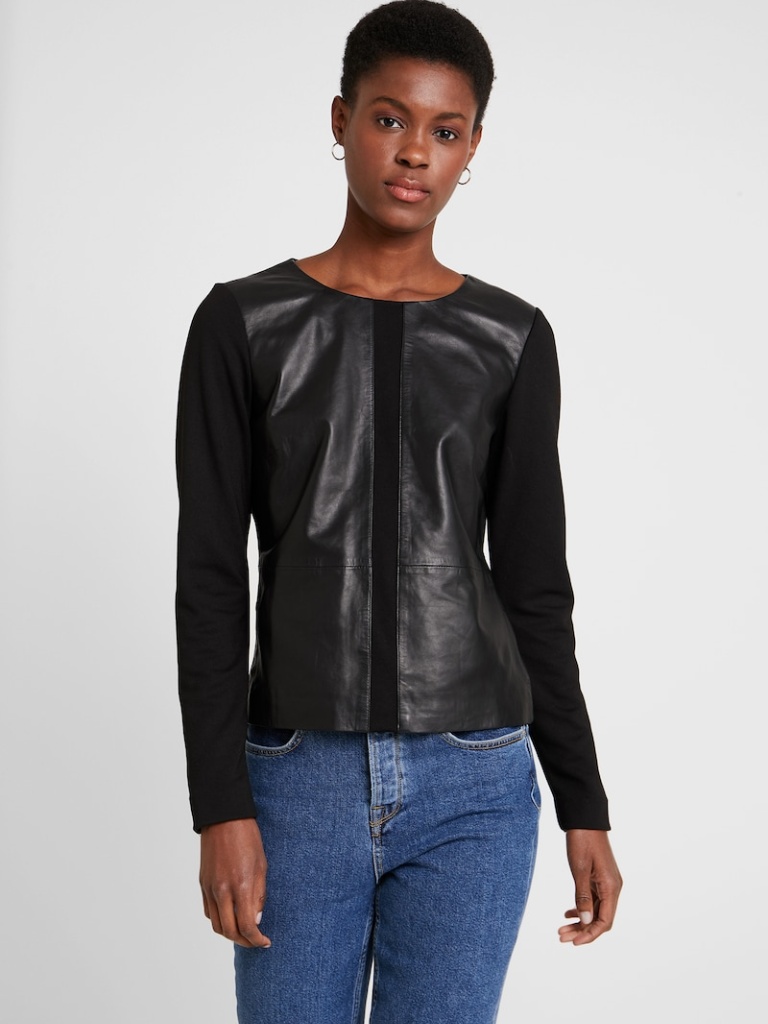
leather fitted a long-sleeved with the sleeves down hip length Untucked crew jacket